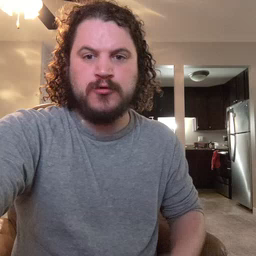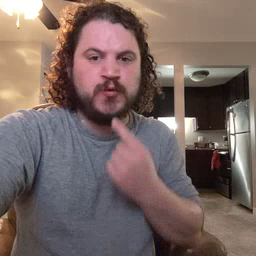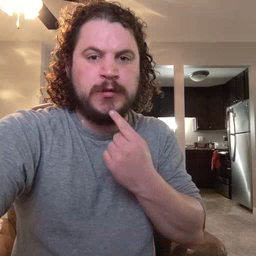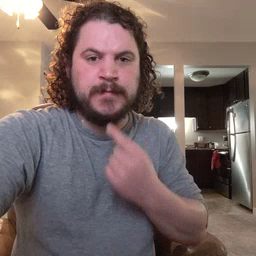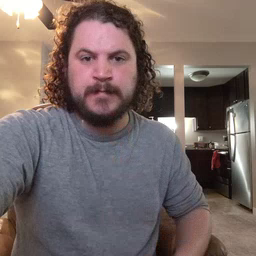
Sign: chin